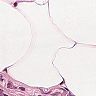
Metastatic tissue present: no